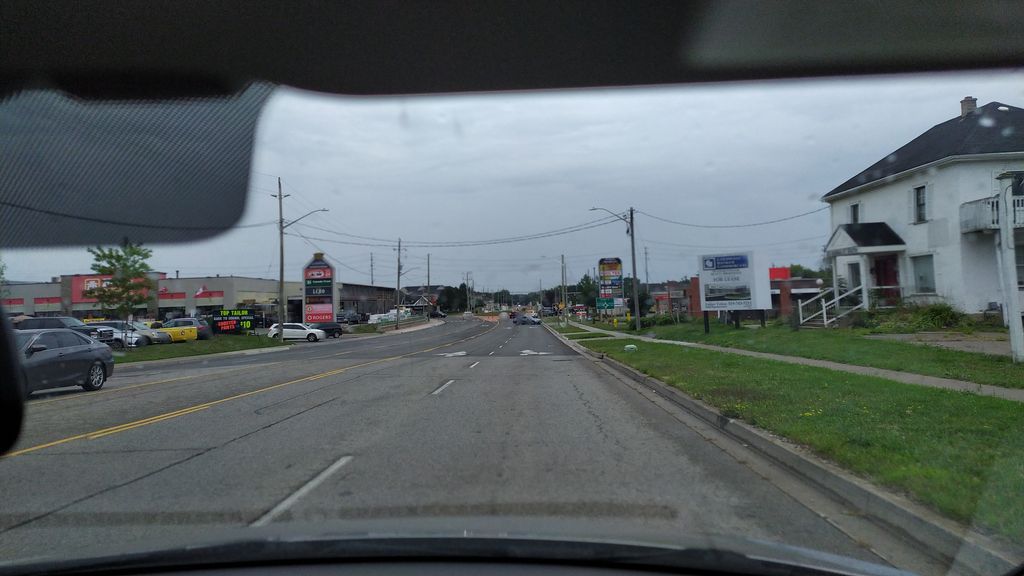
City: kitchener-waterloo